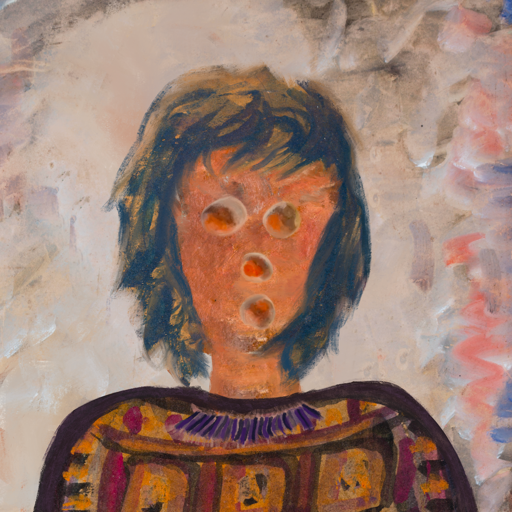
Background: Roy_Bahadur, Head And Neck Front: Boggyland, Face Front: Rupkatha, Bust: Doll, Hair Front: InTheSun, Head Accessory: Blank, Second Necklace: Blank, Necklace: HillGirl, Baby: Blank